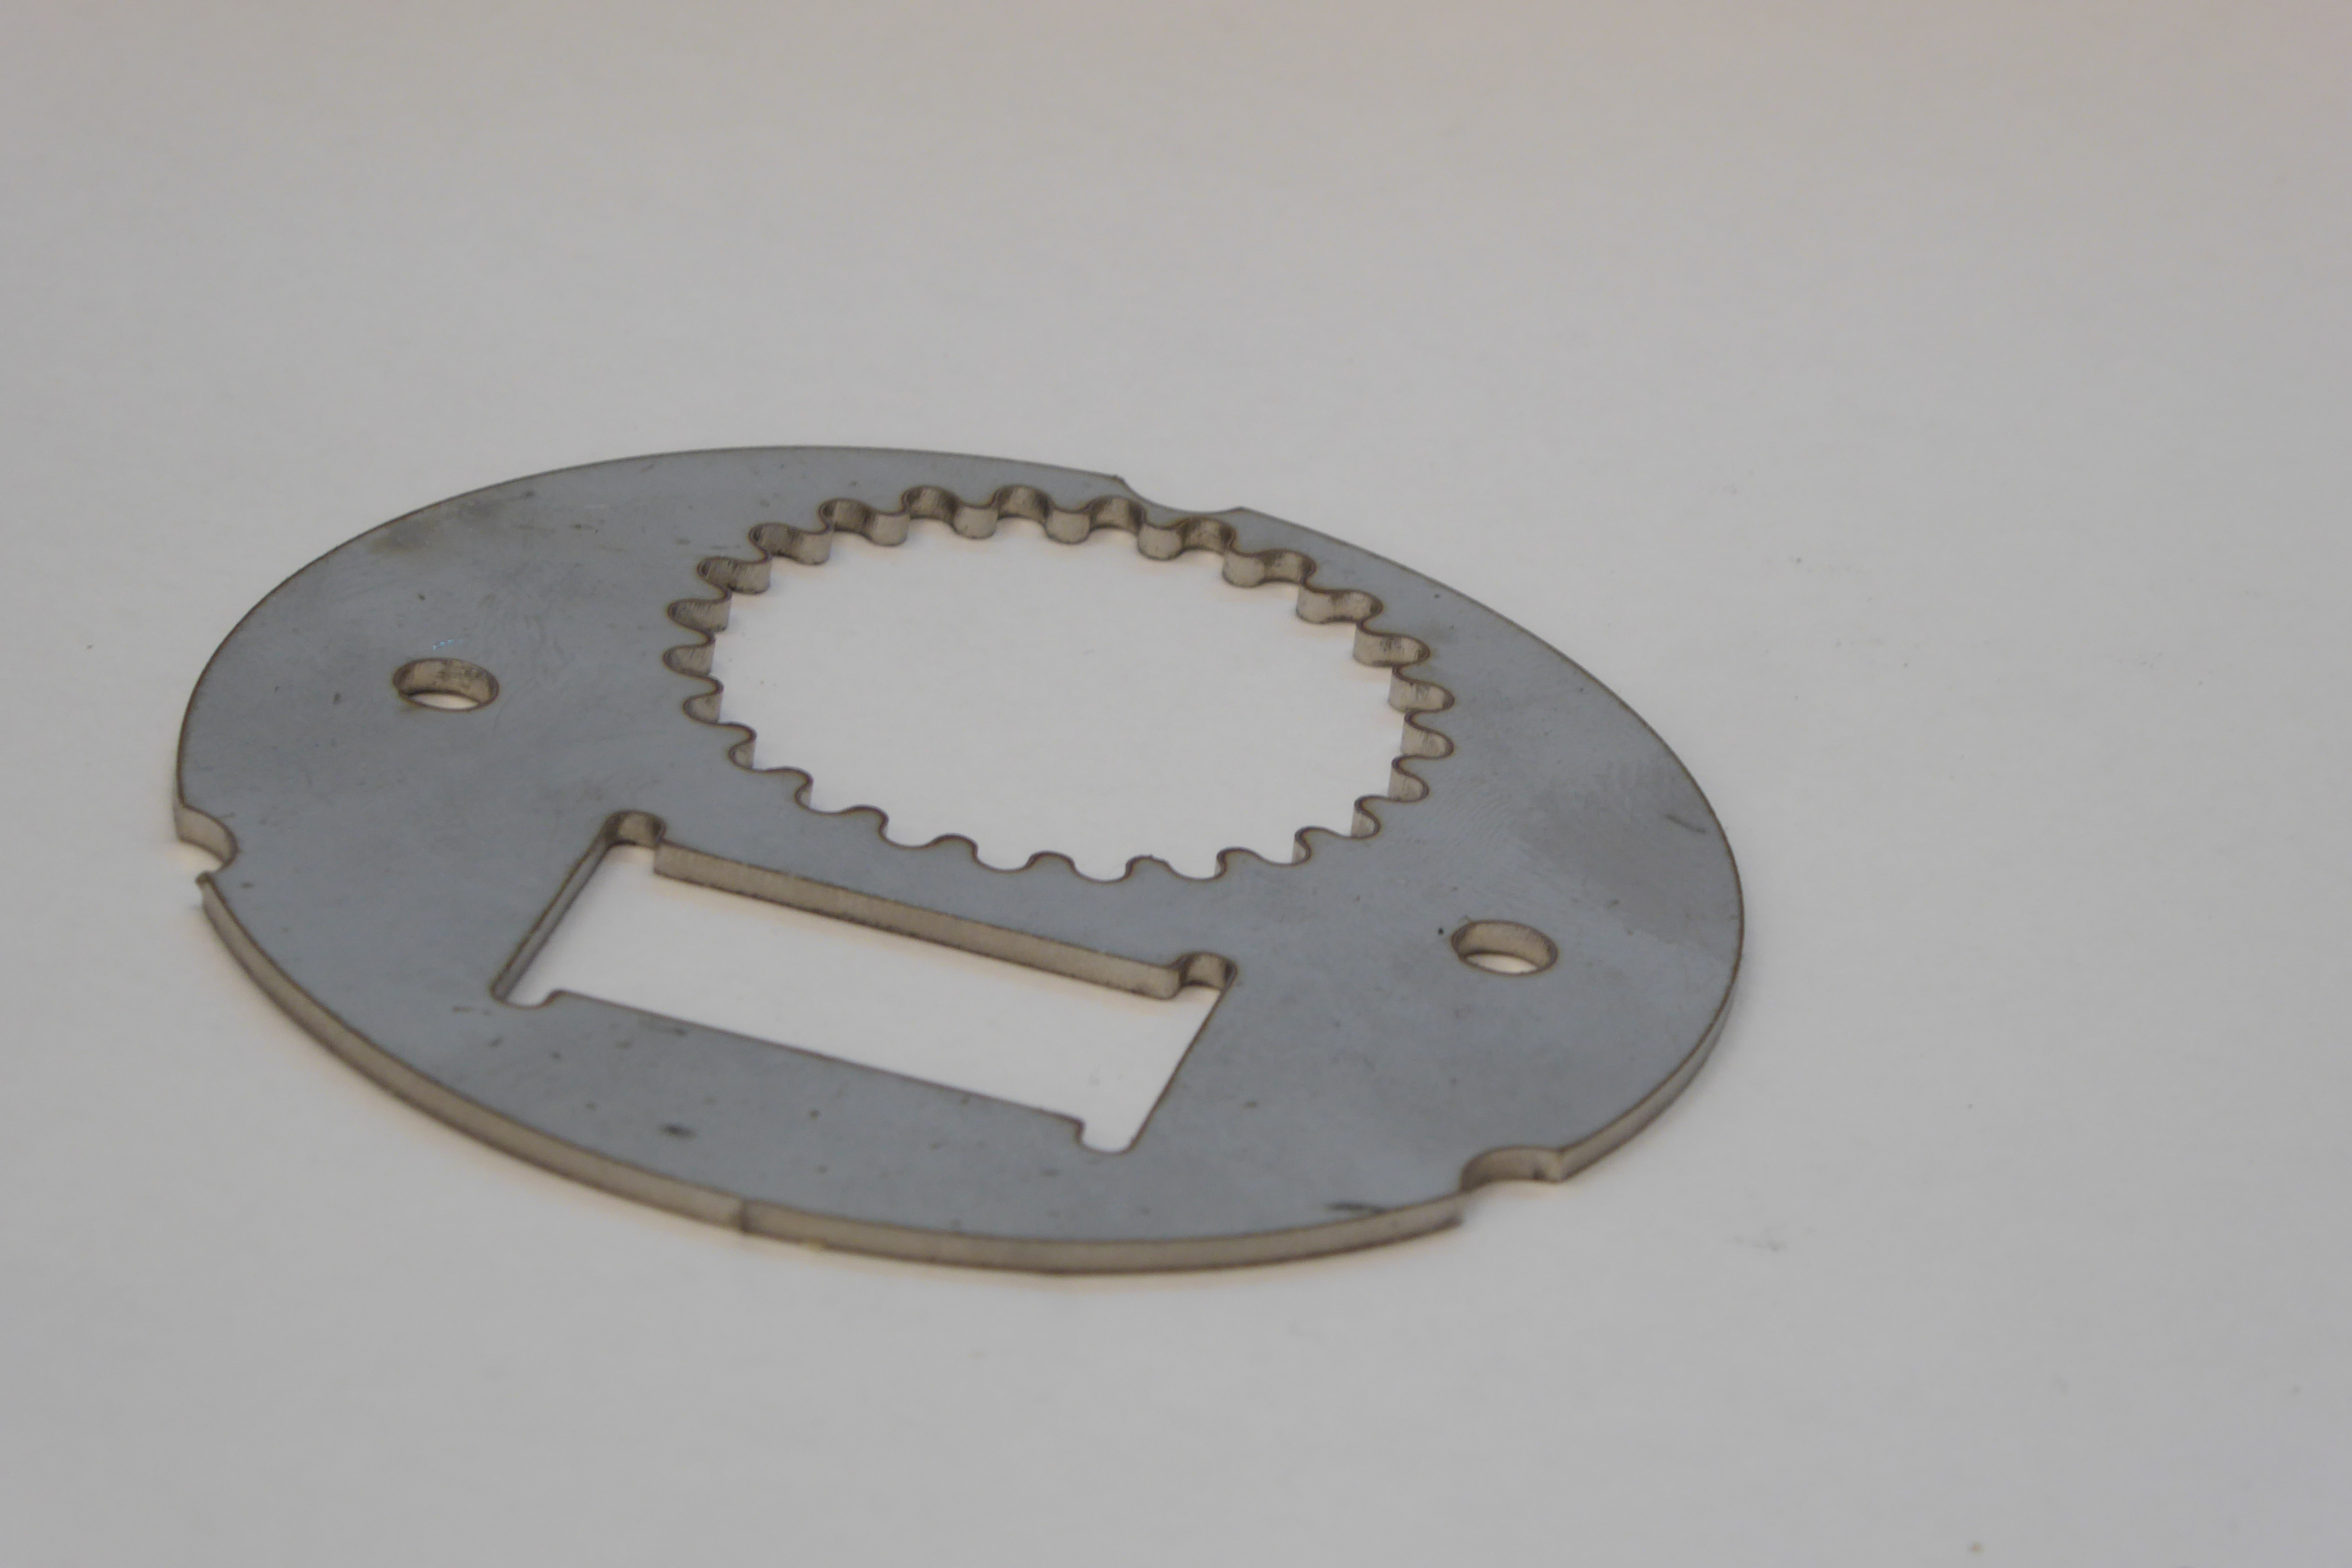
Label: Bottle Opener - Inlay